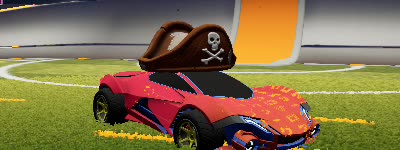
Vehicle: werewolf